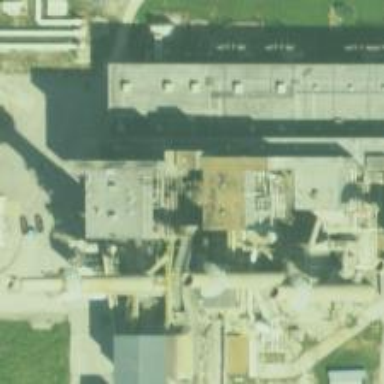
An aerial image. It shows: Steam turbine gas generator.